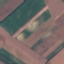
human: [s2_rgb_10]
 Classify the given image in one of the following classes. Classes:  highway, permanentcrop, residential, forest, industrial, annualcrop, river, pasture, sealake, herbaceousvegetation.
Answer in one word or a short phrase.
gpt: AnnualCrop